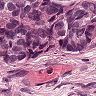
Metastatic tissue present: yes